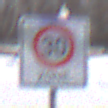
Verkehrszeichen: BeginnZone30
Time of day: MorningAfternoon
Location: Outdoor (Nature)
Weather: PartlyCloudy
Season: Winter
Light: Natural